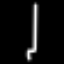
Label: line